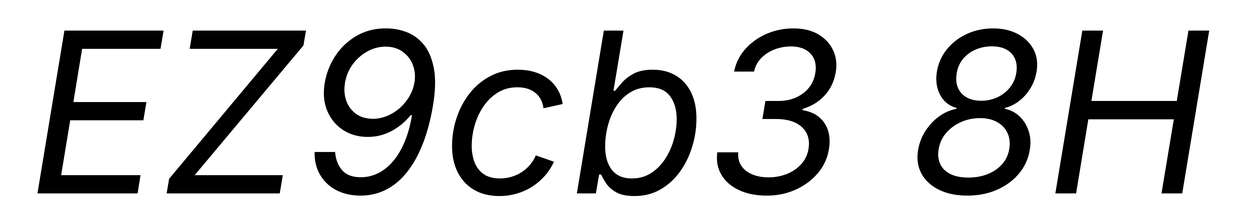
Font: Inter-Italic_Italic